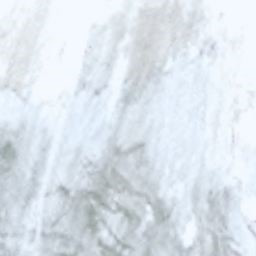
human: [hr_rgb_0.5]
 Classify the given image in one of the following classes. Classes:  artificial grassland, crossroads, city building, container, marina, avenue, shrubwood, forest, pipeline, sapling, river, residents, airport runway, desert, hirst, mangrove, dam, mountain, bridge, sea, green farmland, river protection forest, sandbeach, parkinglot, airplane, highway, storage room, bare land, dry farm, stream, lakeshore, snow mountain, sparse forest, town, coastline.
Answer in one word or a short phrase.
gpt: snow mountain